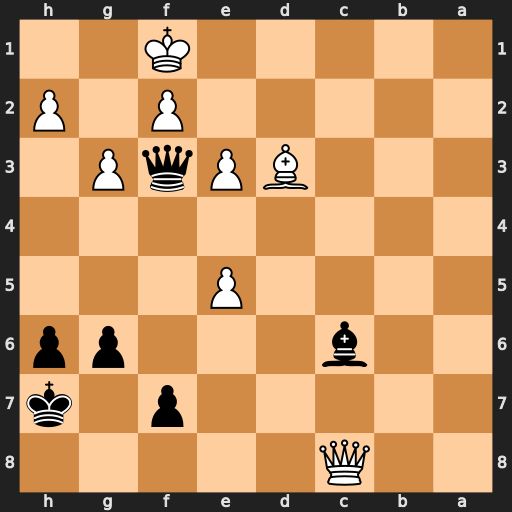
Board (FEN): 2Q5/5p1k/2b3pp/4P3/8/3BPqP1/5P1P/5K2
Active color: b
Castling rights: -
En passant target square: -
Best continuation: Qd1#